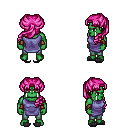
a pixel art fantasy rpg character, male body template, orc, green skin, chain tabard jacket, teal pants, pink princess hairstyle, leather bracers, gray slippers, four views (front, back, left, right), 2x2 character sprite sheet, small pixel art, hard edges, no anti-aliasing